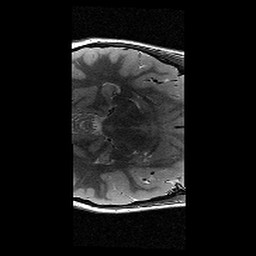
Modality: T2w
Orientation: axial
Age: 9
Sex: female
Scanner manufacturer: siemens
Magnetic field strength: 3 T
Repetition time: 9.23 s
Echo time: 0.067 s